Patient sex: M
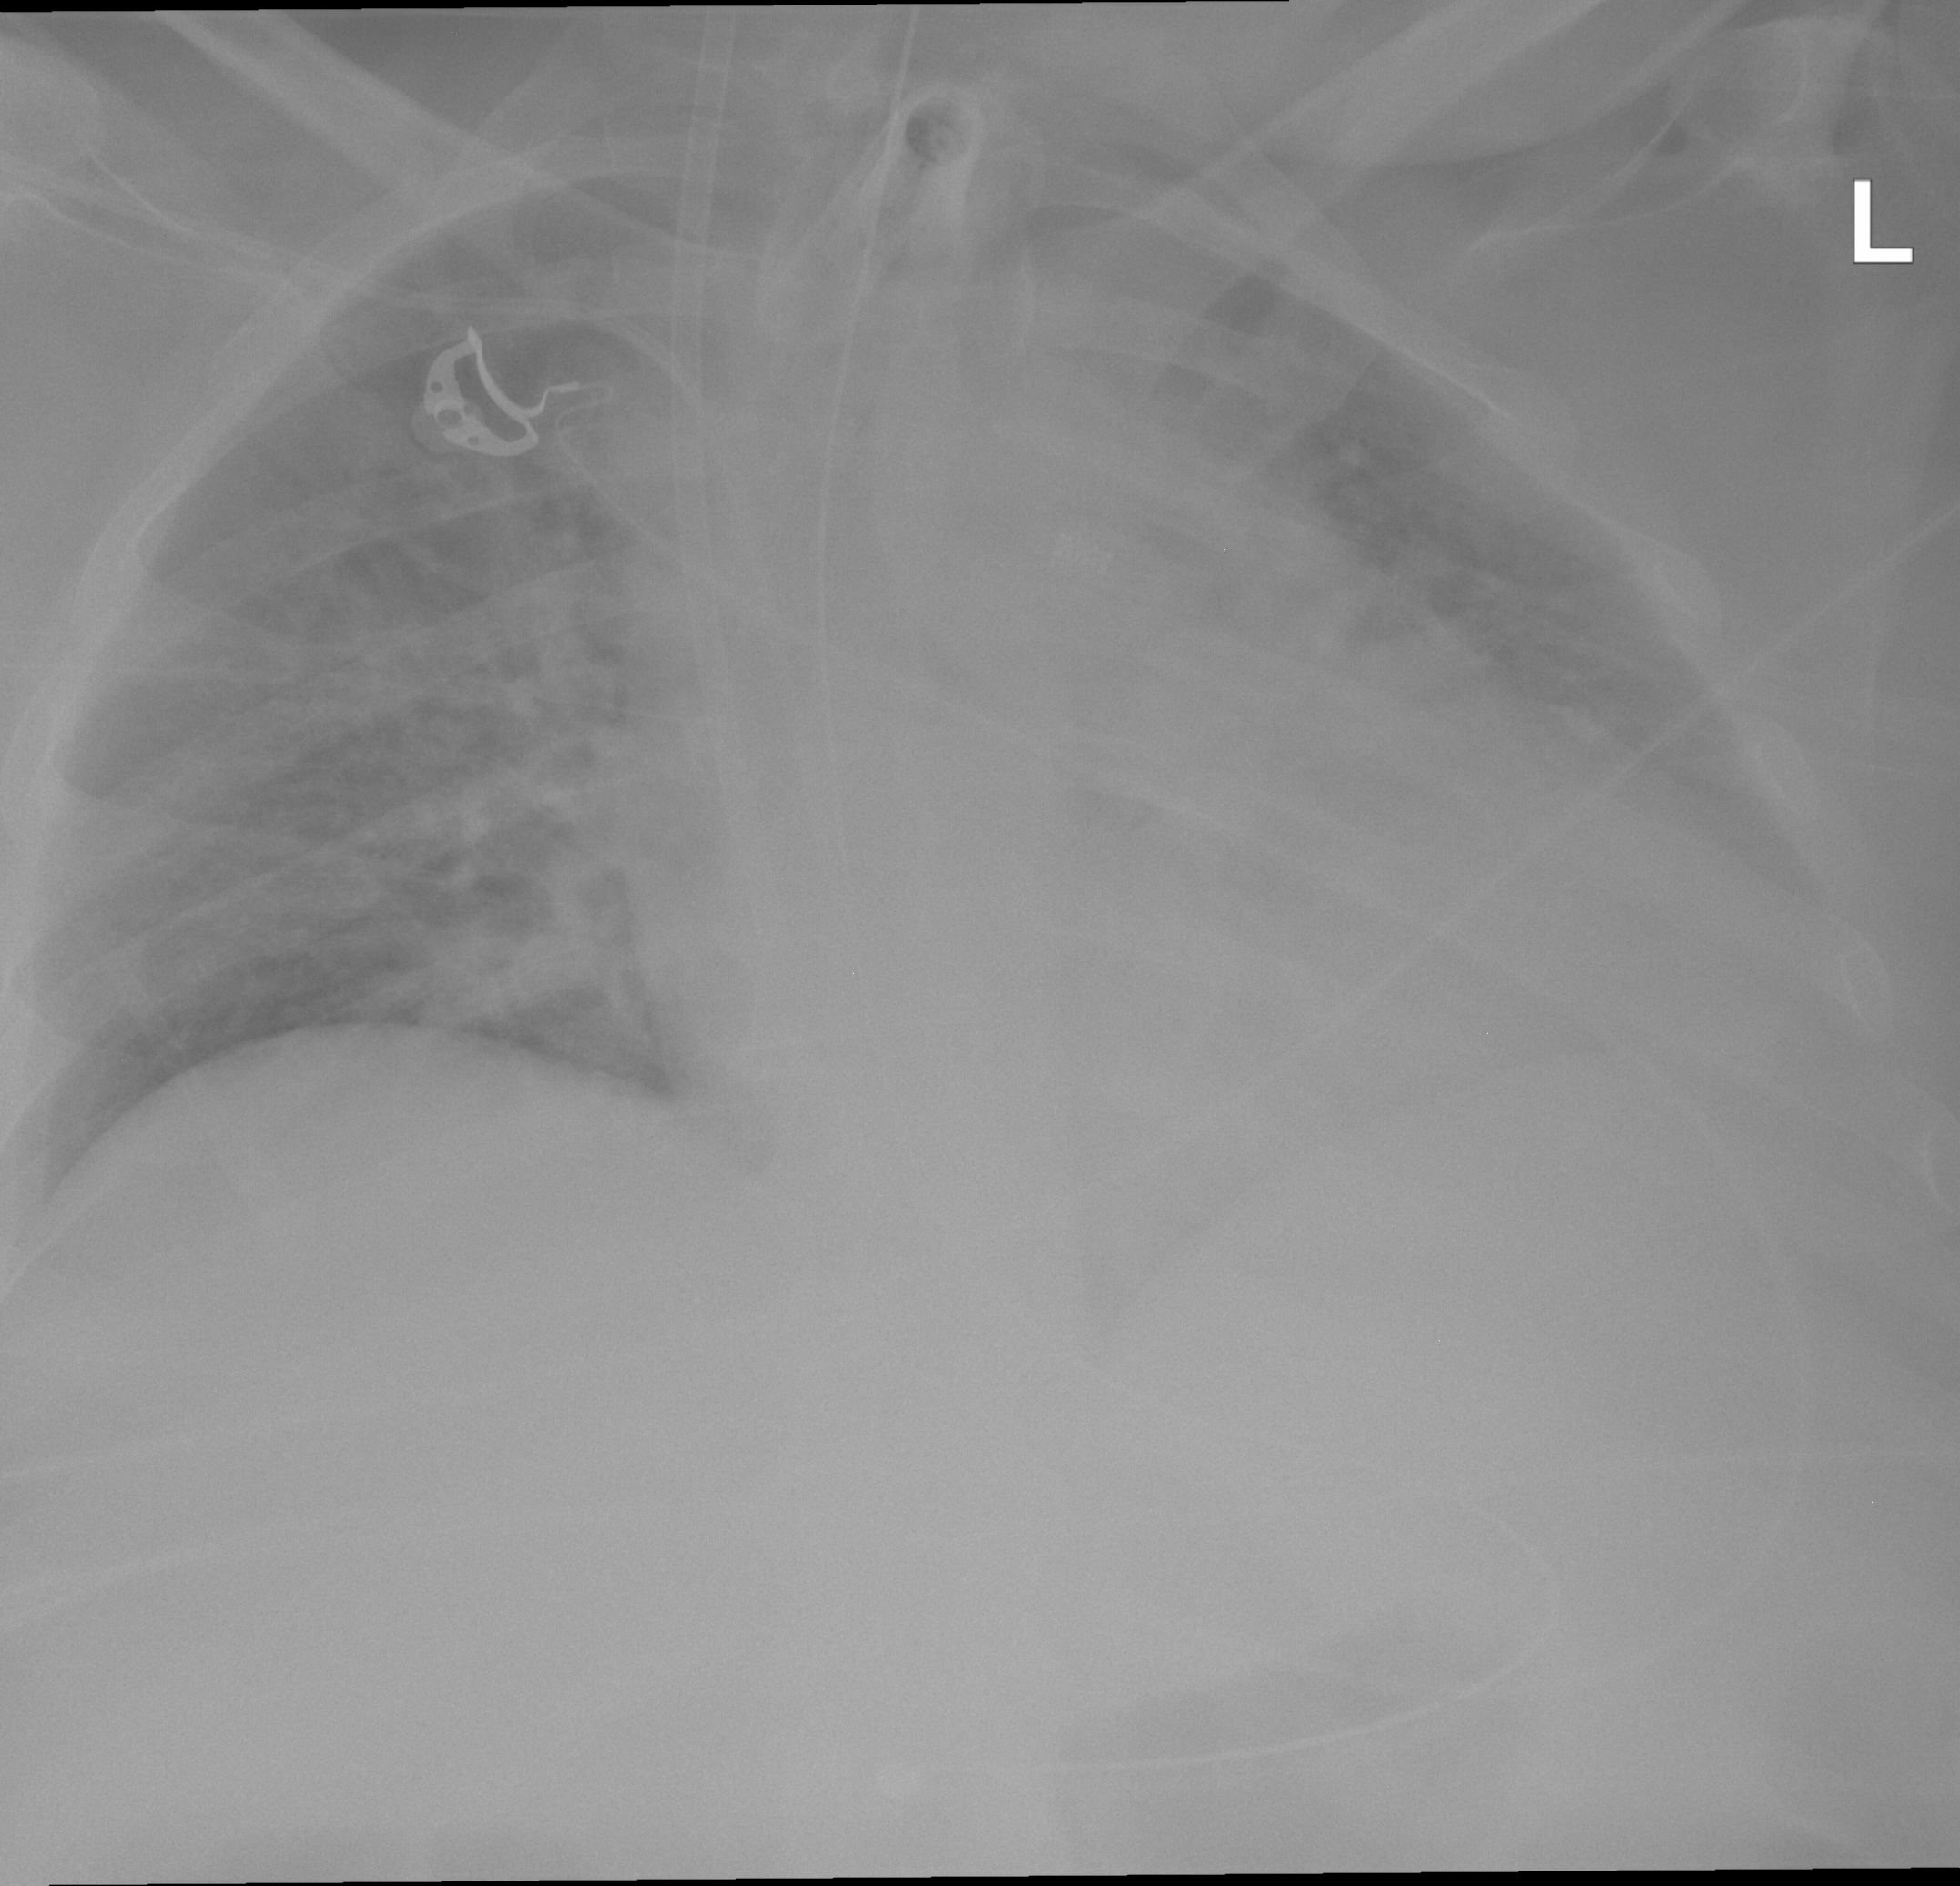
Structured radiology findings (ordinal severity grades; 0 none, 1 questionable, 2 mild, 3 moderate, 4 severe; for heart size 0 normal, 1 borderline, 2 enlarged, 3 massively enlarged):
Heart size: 3
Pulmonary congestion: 0
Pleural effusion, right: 0
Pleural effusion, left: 2
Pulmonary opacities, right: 0
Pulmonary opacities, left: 0
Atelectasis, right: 0
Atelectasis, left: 0